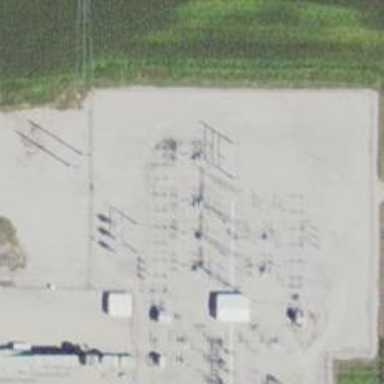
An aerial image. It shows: Switch for power supply.